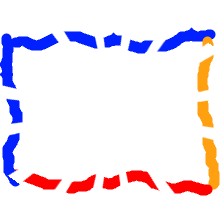
Shape: rectangle